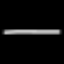
Label: line